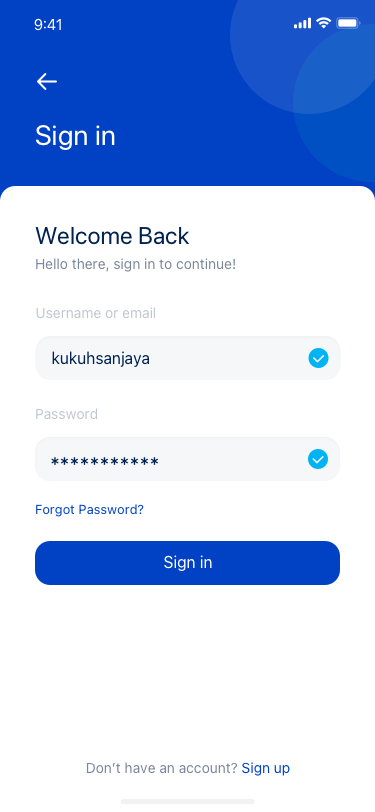
Text in this UI design:
Sign in
Welcome Back
Hello there, sign in to continue!
Forgot Password?
Don’t have an account? Sign up